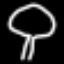
Label: mushroom